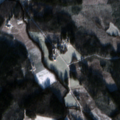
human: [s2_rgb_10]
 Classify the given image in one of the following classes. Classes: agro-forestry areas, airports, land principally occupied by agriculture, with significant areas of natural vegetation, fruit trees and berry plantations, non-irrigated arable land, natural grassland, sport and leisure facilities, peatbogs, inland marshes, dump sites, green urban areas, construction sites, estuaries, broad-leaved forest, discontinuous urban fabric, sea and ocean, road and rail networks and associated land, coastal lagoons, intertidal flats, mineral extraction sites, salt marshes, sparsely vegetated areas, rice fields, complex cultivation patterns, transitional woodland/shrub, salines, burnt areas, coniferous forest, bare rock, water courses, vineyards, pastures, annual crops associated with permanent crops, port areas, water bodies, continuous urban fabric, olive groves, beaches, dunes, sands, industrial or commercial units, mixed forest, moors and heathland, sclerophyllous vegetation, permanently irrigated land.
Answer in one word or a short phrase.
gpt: land principally occupied by agriculture, with significant areas of natural vegetation, coniferous forest, mixed forest, transitional woodland/shrub